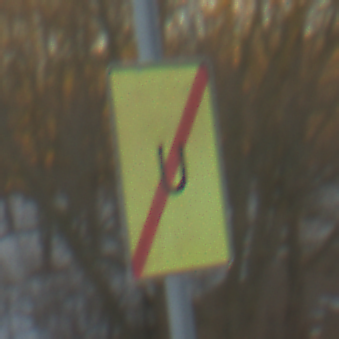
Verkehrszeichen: EndeUmleitung
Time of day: SunriseSunset
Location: Outdoor (Nature)
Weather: Clear
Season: Winter
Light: Natural